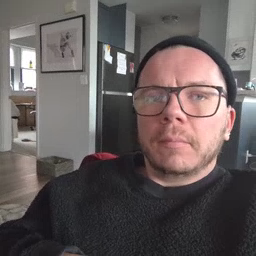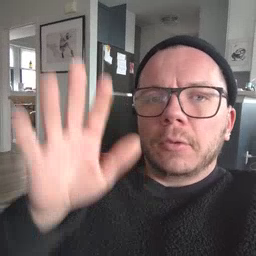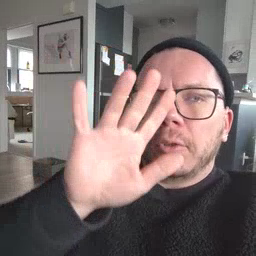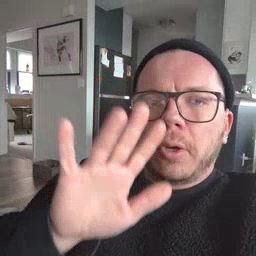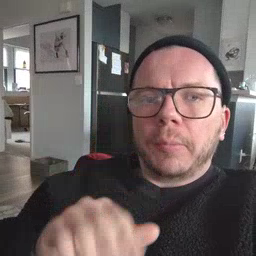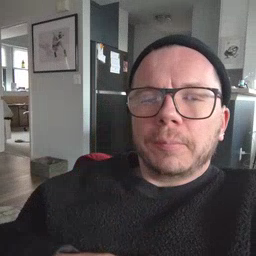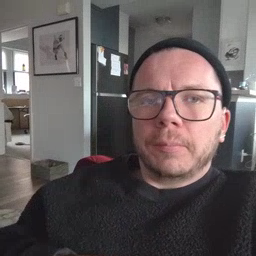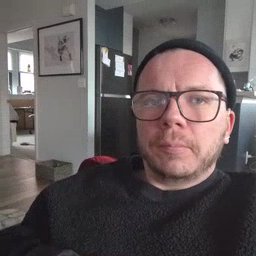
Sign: snow